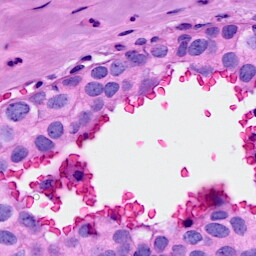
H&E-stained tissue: Breast